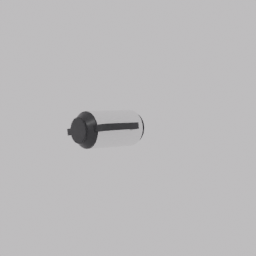
Label: tools